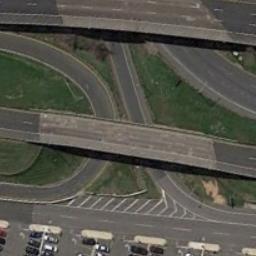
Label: overpass